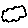
Label: cloud